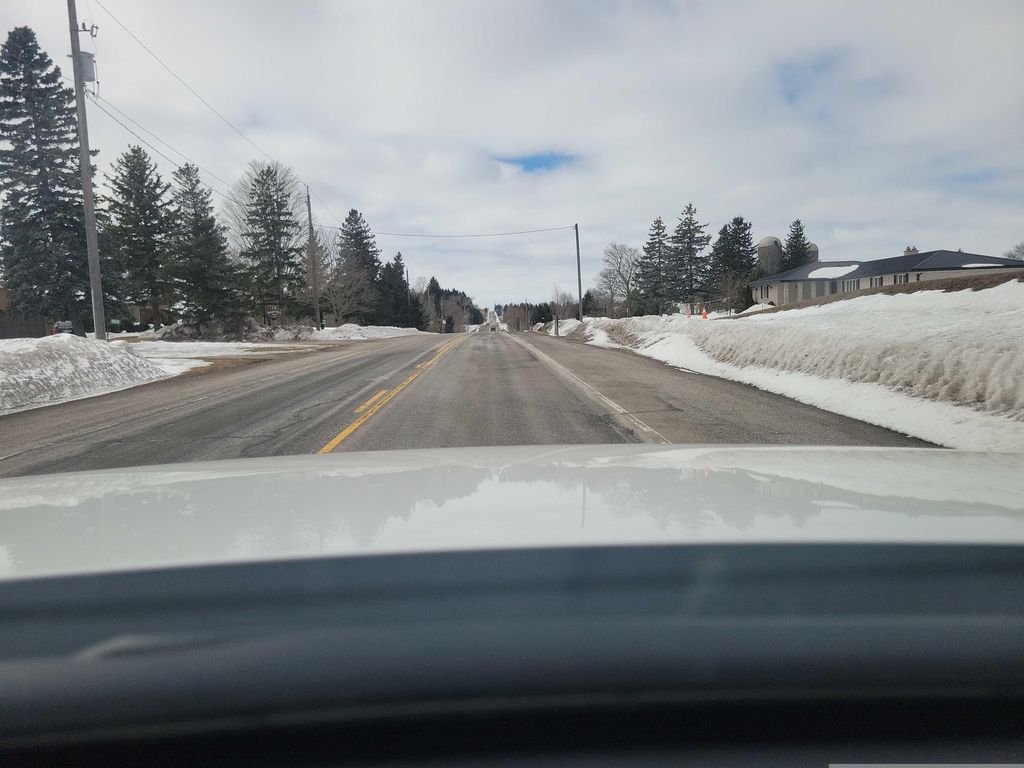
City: kitchener-waterloo